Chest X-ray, PA view. Patient: 26 years old, sex F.
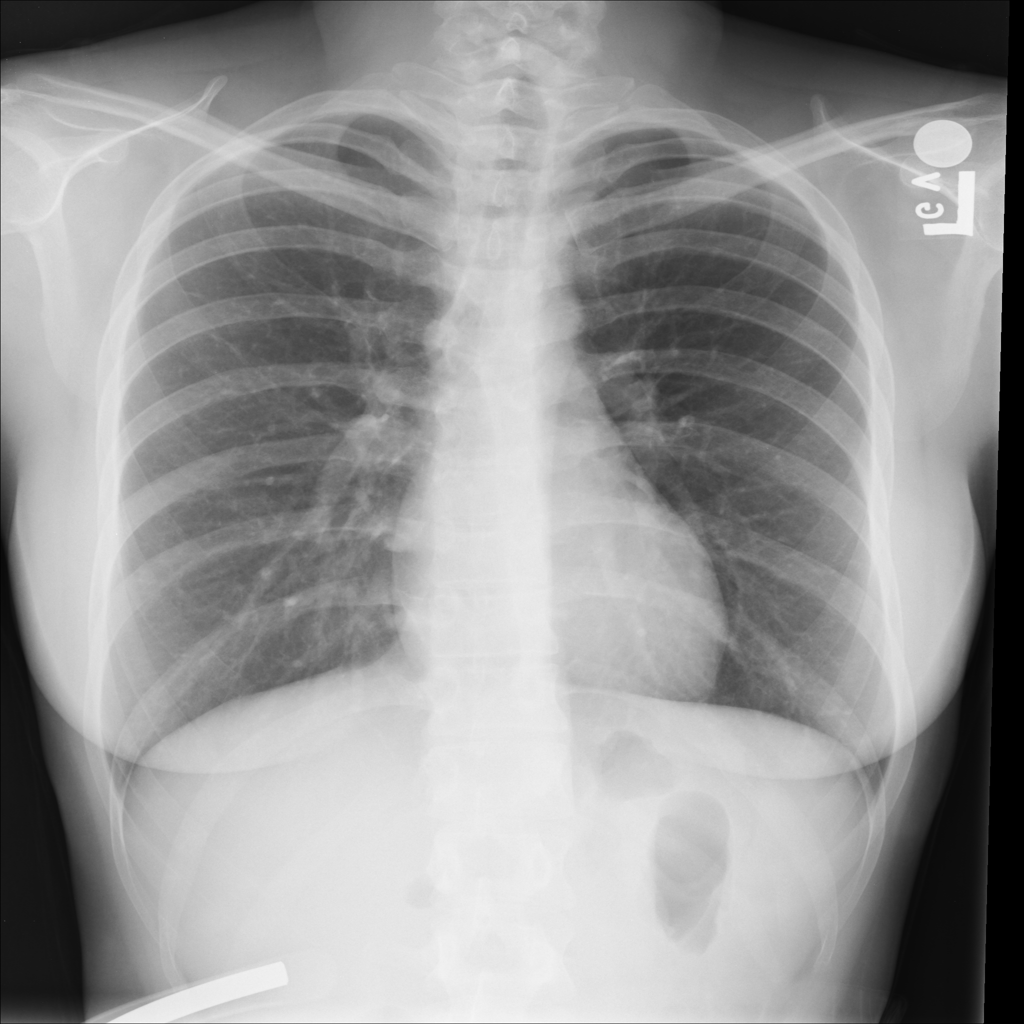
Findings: No Finding